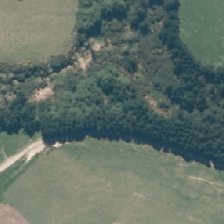
Land cover: deciduous_hardwood